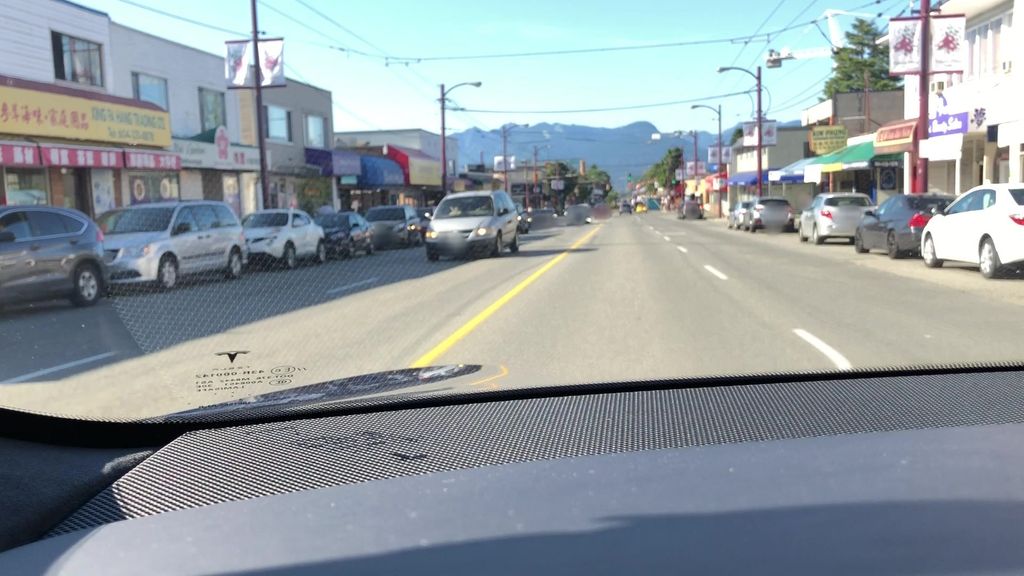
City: vancouver